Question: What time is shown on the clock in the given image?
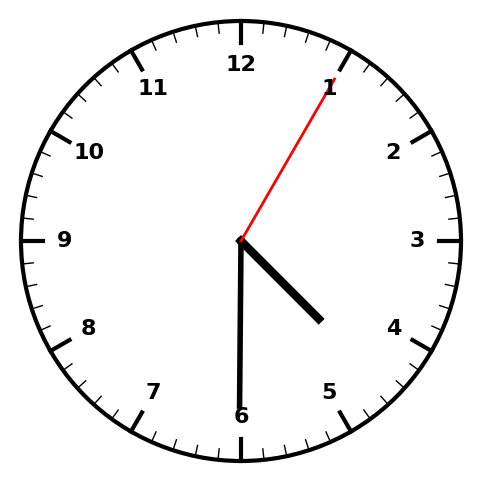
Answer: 04:30:05